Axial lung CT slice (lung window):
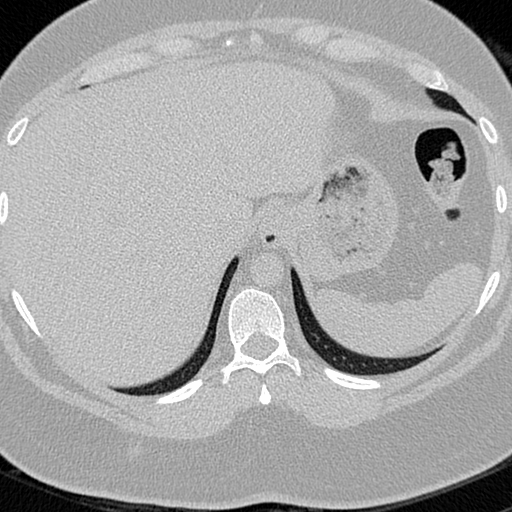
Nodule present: no